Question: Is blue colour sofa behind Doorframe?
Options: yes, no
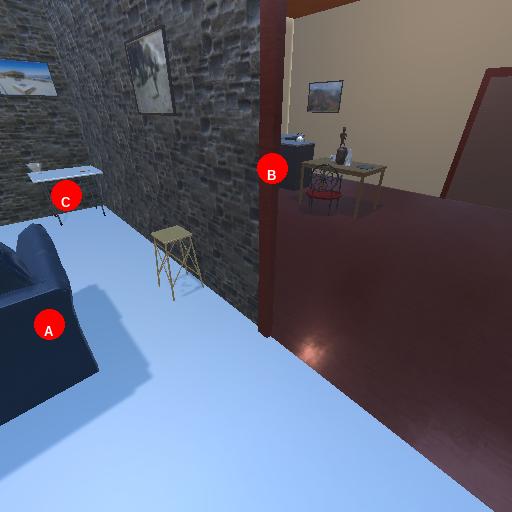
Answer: yes